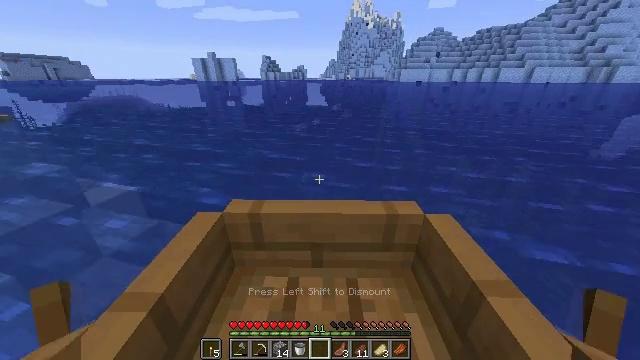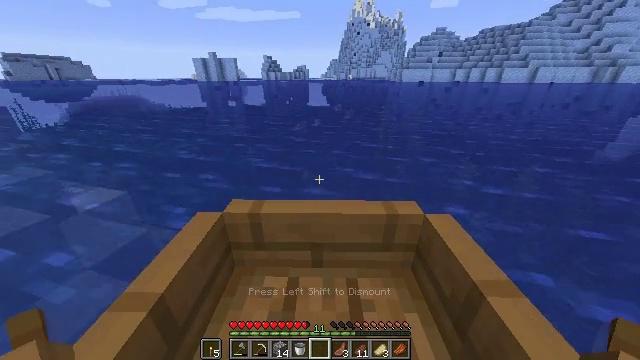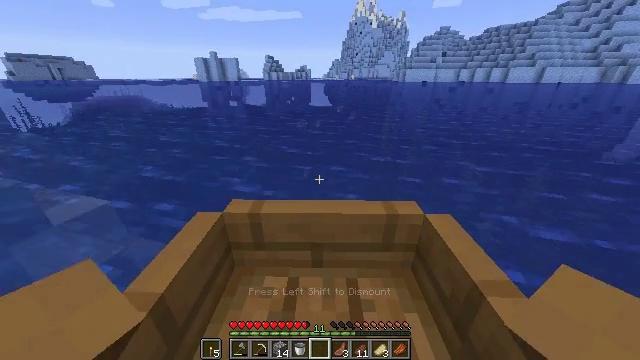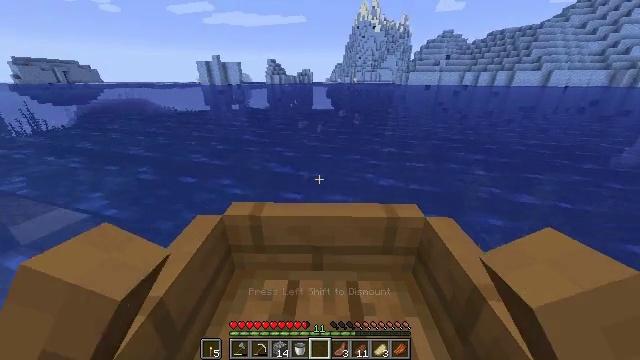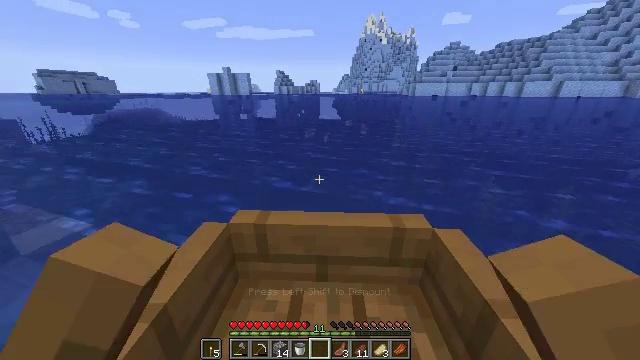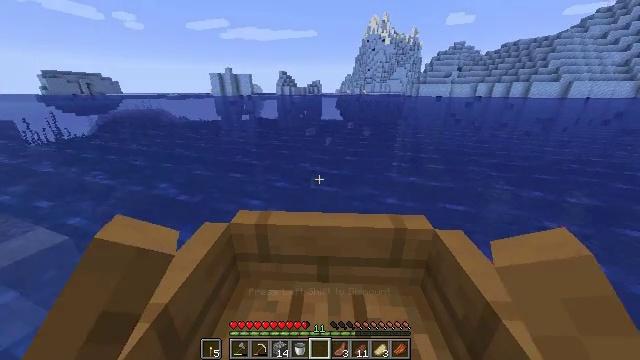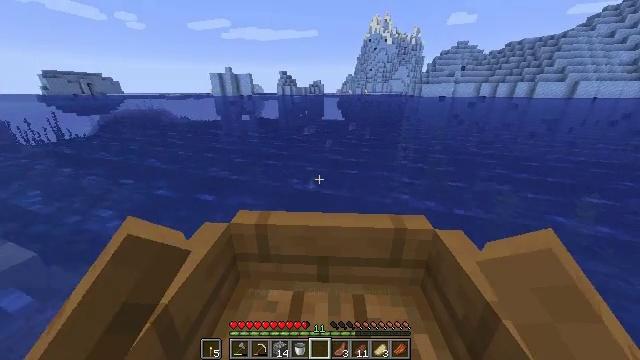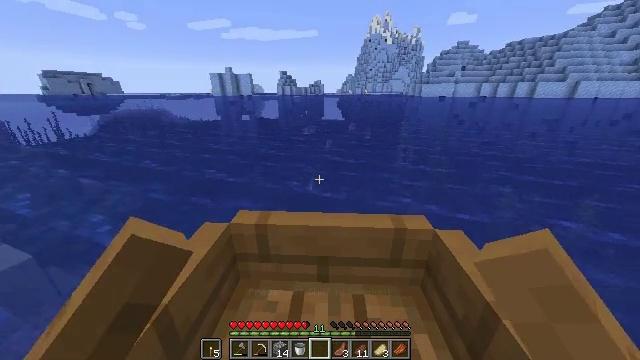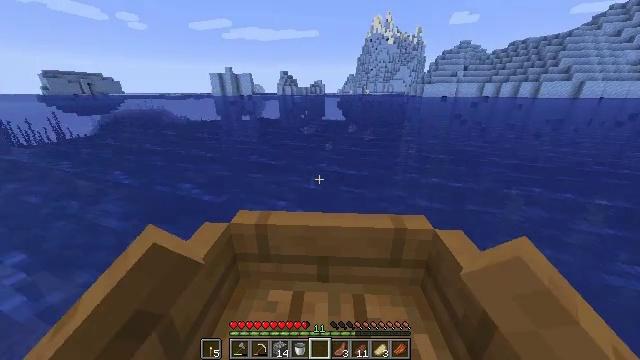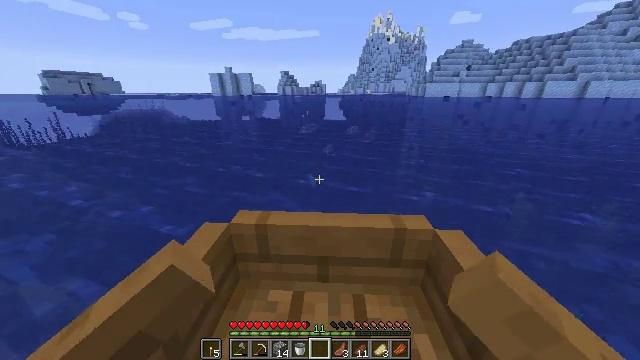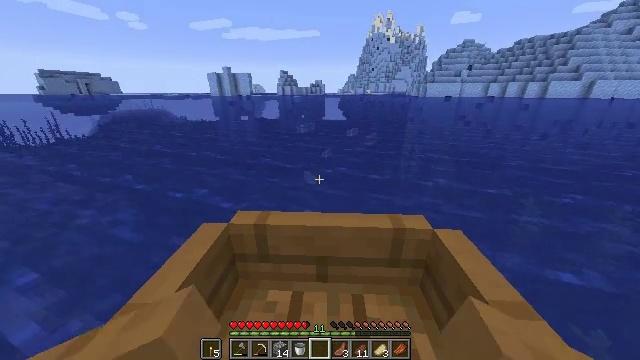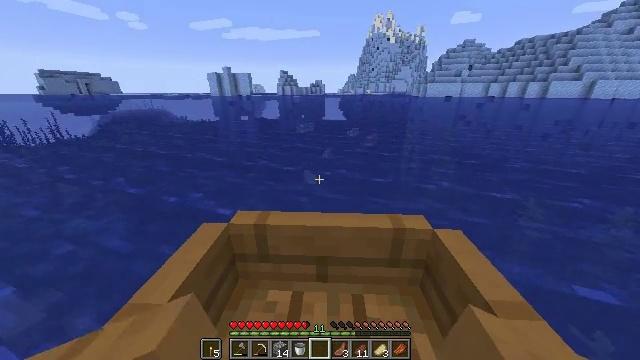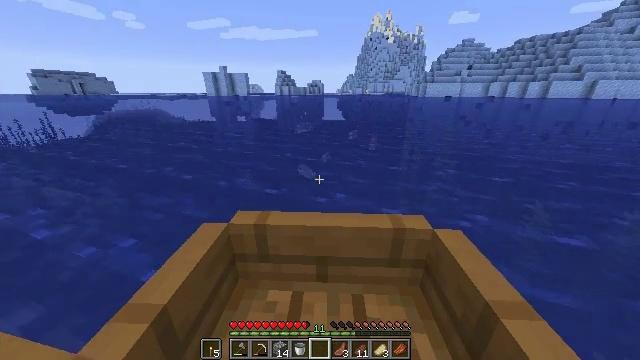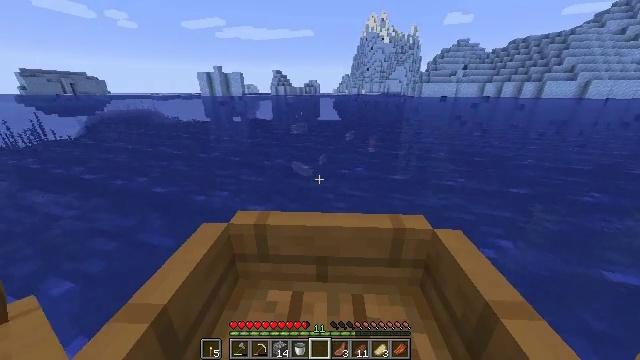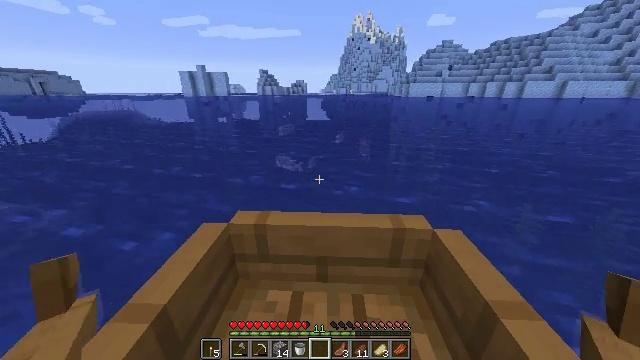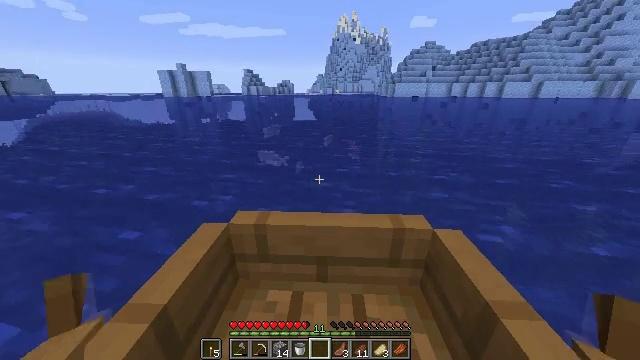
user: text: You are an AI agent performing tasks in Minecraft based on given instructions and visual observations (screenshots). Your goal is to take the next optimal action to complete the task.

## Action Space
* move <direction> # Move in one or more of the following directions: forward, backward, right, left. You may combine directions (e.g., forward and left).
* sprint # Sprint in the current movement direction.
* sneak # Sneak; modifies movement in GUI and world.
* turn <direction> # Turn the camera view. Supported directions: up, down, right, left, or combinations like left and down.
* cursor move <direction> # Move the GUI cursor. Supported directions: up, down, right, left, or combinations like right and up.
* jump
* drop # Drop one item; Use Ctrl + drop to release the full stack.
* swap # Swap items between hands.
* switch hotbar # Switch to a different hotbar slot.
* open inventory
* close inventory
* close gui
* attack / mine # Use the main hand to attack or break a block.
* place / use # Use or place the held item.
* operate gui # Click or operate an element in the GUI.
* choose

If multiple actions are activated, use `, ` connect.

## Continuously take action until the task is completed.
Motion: motion action
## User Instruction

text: Gather a dead bush.
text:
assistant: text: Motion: move forward, sprint
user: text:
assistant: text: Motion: move forward, sprint
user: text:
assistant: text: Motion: move forward, sprint
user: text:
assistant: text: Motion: move forward, sprint, turn left and up
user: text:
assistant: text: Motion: move forward, sprint
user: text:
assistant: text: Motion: move forward, sprint
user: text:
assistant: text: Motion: move forward, sprint
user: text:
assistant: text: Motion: move forward, sprint
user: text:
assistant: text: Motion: move forward, sprint
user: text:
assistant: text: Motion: move forward, sprint
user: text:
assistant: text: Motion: move forward and move right, sprint
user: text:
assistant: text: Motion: move forward and move right, sprint
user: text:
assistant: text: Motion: move forward and move right, sprint
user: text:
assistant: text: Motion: move forward and move right, sprint
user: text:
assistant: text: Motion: move forward, sprint
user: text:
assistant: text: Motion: move forward, sprint
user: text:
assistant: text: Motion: move forward, sprint
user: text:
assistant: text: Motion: move forward, sprint
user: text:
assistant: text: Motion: move forward, sprint
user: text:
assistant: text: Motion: move forward, sprint
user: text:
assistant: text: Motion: move forward, sprint
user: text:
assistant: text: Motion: move forward, sprint
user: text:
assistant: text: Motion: move forward, sprint
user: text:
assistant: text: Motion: move forward and move left, sprint
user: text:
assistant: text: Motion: move forward and move left, sprint
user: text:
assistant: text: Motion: move forward and move left, sprint
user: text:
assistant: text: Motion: move forward, sprint
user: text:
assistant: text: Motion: move forward, sprint
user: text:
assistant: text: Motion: move forward, sprint
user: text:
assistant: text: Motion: move forward, sprint